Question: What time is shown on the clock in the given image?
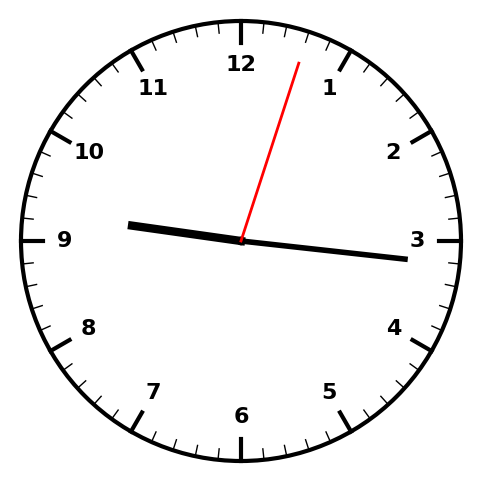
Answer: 09:16:03